Question: I am configuring my build path such that one of my Eclipse projects uses a different JRE than my workspace default. In the JRE System Library window, I am presented with 3 options...

I know I don't want to use my workspace default, but the Execution Environment and Alternate JRE both allow me to choose my jdk1.8.0_20. What's the difference between the Execution Environment and the Alternate JRE options? Does it matter which one I choose?
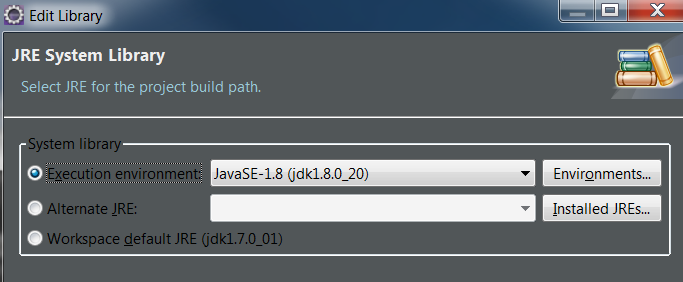
Answer: The Execution Environment specifies a type of JRE without specifying exactly which JRE you want to use.
You specify the JRE used for the Execution Environment in the 'Preferences > Java > Installed JREs > Execution Environments' preference page. You could, for example, change the JavaSE-1.8 Execution Environment to use the JDK 1.8.0 update 25 (instead of update 20) without having the change the JRE name in all the places in your projects that use a JRE.